Question: I'm currently coding a website for school, and I can't seem to make my slider/carousel work.
I'm trying to achieve this look :

The images must slide by 1 pic when a button is clicked, and it should loop (meaning the first pic to disappear should show up on the other side)
The fade effect is for later, don't mind it.
I've tried many thing, some using pure CSS, others with JS... I'm open to suggestions.
'''
.slideshow {
height: 240px;
background-color: grey;
overflow: hidden;
position: relative;
}
.slide_content {
display: flex;
flex-direction: row;
overflow: hidden;
height: 100%;
}
.fluidimg {
max-width: 100%;
}
'''
'''
<button class="button js-prev"> < </button>
<div class="slideshow js-slide">
<ul class="slide_content">
<li class="slide_item"><img src="img.png" class="fluidimg"></li>
<li class="slide_item"><img src="img.png" class="fluidimg"></li>
<li class="slide_item"><img src="img.png" class="fluidimg"></li>
<li class="slide_item"><img src="img.png" class="fluidimg"></li>
<li class="slide_item"><img src="img.png" class="fluidimg"></li>
<li class="slide_item"><img src="img.png" class="fluidimg"></li>
</ul>
</div>
<button class="button js-prev"> > </button>
'''
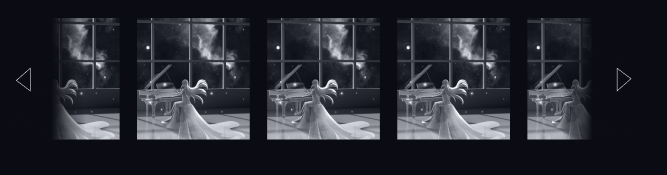
Answer: This is a carousel that I also used for a project and it worked fine.
Use the html, css and js in separate files as named.
To change the no. of images, see comments inside html
## Html - carousel.html
'''
<html>
<head>
<meta charset="utf-8">
<meta name="viewport" content="width=device-width, initial-scale=1">
<link rel="stylesheet" href="carousel.css">
<script src="https://ajax.googleapis.com/ajax/libs/jquery/3.3.1/jquery.min.js"></script>
<script src="carousel.js"></script>
</head>
<body>
<div class="mainCarousel">
<div id="carousel-example-generic" class="carousel slide" data-ride="carousel">
<!-- Indicators -->
<ol class="carousel-indicators">
<li data-target="#carousel-example-generic" data-slide-to="0" class="active"></li>
<li data-target="#carousel-example-generic" data-slide-to="1" ></li>
<li data-target="#carousel-example-generic" data-slide-to="2"></li>
<li data-target="#carousel-example-generic" data-slide-to="3"></li>
<li data-target="#carousel-example-generic" data-slide-to="4"></li>
</ol>
<!-- Wrapper for slides -->
<div class="carousel-inner" role="listbox">
<div class="item active">
<img src="https://via.placeholder.com/1000x445.png" alt="...">
<div class="carousel-caption">
<!-- Caption Goes Here -->
</div>
</div>
<div class="item">
<img src="https://via.placeholder.com/1000x445.png" alt="...">
<div class="carousel-caption">
<!-- Caption Goes Here -->
</div>
</div>
<div class="item">
<img src="https://via.placeholder.com/1000x445.png" alt="...">
<div class="carousel-caption">
<!-- Caption Goes Here -->
</div>
</div>
<div class="item">
<img src="https://via.placeholder.com/1000x445.png" alt="...">
<div class="carousel-caption">
<!-- Caption Goes Here -->
</div>
</div>
<div class="item">
<img src="https://via.placeholder.com/1000x445.png" alt="...">
<div class="carousel-caption">
<!-- Caption Goes Here -->
</div>
</div>
</div>
<!-- Controls -->
<a class="left carousel-control" href="#carousel-example-generic" role="button" data-slide="prev">
<span class="glyphicon glyphicon-chevron-left" aria-hidden="true"> &#8249; </span>
<span class="sr-only">Previous</span>
</a>
<a class="right carousel-control" href="#carousel-example-generic" role="button" data-slide="next">
<span class="glyphicon glyphicon-chevron-right" aria-hidden="true"> &#8250; </span>
<span class="sr-only">Next</span>
</a>
</div>
</div>
</body>
</html>
'''
## CSS - carousel.css
'''
img{
min-width: 100%;
}
.sr-only{
position: absolute;
left: -9999999px;
}
.img-responsive,
.thumbnail > img,
.thumbnail a > img,
.carousel-inner > .item > img,
.carousel-inner > .item > a > img {
display: block;
max-width: 100%;
height: auto;
}
//carousel start
.carousel {
position: relative;
}
.carousel-inner {
position: relative;
width: 100%;
overflow: hidden;
}
.carousel-inner > .item {
position: relative;
display: none;
-webkit-transition: .6s ease-in-out left;
-o-transition: .6s ease-in-out left;
transition: .6s ease-in-out left;
}
.carousel-inner > .item > img,
.carousel-inner > .item > a > img {
line-height: 1;
}
@media all and (transform-3d), (-webkit-transform-3d) {
.carousel-inner > .item {
-webkit-transition: -webkit-transform .6s ease-in-out;
-o-transition: -o-transform .6s ease-in-out;
transition: transform .6s ease-in-out;
-webkit-backface-visibility: hidden;
backface-visibility: hidden;
-webkit-perspective: 1000px;
perspective: 1000px;
}
.carousel-inner > .item.next,
.carousel-inner > .item.active.right {
left: 0;
-webkit-transform: translate3d(100%, 0, 0);
transform: translate3d(100%, 0, 0);
}
.carousel-inner > .item.prev,
.carousel-inner > .item.active.left {
left: 0;
-webkit-transform: translate3d(-100%, 0, 0);
transform: translate3d(-100%, 0, 0);
}
.carousel-inner > .item.next.left,
.carousel-inner > .item.prev.right,
.carousel-inner > .item.active {
left: 0;
-webkit-transform: translate3d(0, 0, 0);
transform: translate3d(0, 0, 0);
}
}
.carousel-inner > .active,
.carousel-inner > .next,
.carousel-inner > .prev {
display: block;
}
.carousel-inner > .active {
left: 0;
}
.carousel-inner > .next,
.carousel-inner > .prev {
position: absolute;
top: 0;
width: 100%;
}
.carousel-inner > .next {
left: 100%;
}
.carousel-inner > .prev {
left: -100%;
}
.carousel-inner > .next.left,
.carousel-inner > .prev.right {
left: 0;
}
.carousel-inner > .active.left {
left: -100%;
}
.carousel-inner > .active.right {
left: 100%;
}
.carousel-control {
position: absolute;
top: 0;
bottom: 0;
left: 0;
width: 15%;
font-size: 20px;
color: #fff;
text-align: center;
text-shadow: 0 1px 2px rgba(0, 0, 0, .6);
filter: alpha(opacity=50);
opacity: .5;
}
.carousel-control.left {
background-image: -webkit-linear-gradient(left, rgba(0, 0, 0, .5) 0%, rgba(0, 0, 0, .0001) 100%);
background-image: -o-linear-gradient(left, rgba(0, 0, 0, .5) 0%, rgba(0, 0, 0, .0001) 100%);
background-image: -webkit-gradient(linear, left top, right top, from(rgba(0, 0, 0, .5)), to(rgba(0, 0, 0, .0001)));
background-image: linear-gradient(to right, rgba(0, 0, 0, .5) 0%, rgba(0, 0, 0, .0001) 100%);
filter: progid:DXImageTransform.Microsoft.gradient(startColorstr='#80000000', endColorstr='#<PHONE>', GradientType=1);
background-repeat: repeat-x;
}
.carousel-control.right {
right: 0;
left: auto;
background-image: -webkit-linear-gradient(left, rgba(0, 0, 0, .0001) 0%, rgba(0, 0, 0, .5) 100%);
background-image: -o-linear-gradient(left, rgba(0, 0, 0, .0001) 0%, rgba(0, 0, 0, .5) 100%);
background-image: -webkit-gradient(linear, left top, right top, from(rgba(0, 0, 0, .0001)), to(rgba(0, 0, 0, .5)));
background-image: linear-gradient(to right, rgba(0, 0, 0, .0001) 0%, rgba(0, 0, 0, .5) 100%);
filter: progid:DXImageTransform.Microsoft.gradient(startColorstr='#<PHONE>', endColorstr='#80000000', GradientType=1);
background-repeat: repeat-x;
}
.carousel-control:hover,
.carousel-control:focus {
color: #fff;
text-decoration: none;
filter: alpha(opacity=90);
outline: 0;
opacity: .9;
}
.carousel-control .icon-prev,
.carousel-control .icon-next,
.carousel-control .glyphicon-chevron-left,
.carousel-control .glyphicon-chevron-right {
position: absolute;
top: 50%;
z-index: 5;
display: inline-block;
margin-top: -10px;
}
.carousel-control .icon-prev,
.carousel-control .glyphicon-chevron-left {
left: 50%;
margin-left: -10px;
}
.carousel-control .icon-next,
.carousel-control .glyphicon-chevron-right {
right: 50%;
margin-right: -10px;
}
.carousel-control .icon-prev,
.carousel-control .icon-next {
width: 20px;
height: 20px;
font-family: serif;
line-height: 1;
}
.carousel-control .icon-prev:before {
content: 'f9';
}
.carousel-control .icon-next:before {
content: 'fa';
}
.carousel-indicators {
position: absolute;
bottom: 10px;
left: 50%;
z-index: 15;
width: 60%;
padding-left: 0;
margin-left: -30%;
text-align: center;
list-style: none;
}
.carousel-indicators li {
display: inline-block;
width: 10px;
height: 10px;
margin: 1px;
text-indent: -999px;
cursor: pointer;
background-color: #000 \9;
background-color: rgba(0, 0, 0, 0);
border: 1px solid #fff;
border-radius: 10px;
}
.carousel-indicators .active {
width: 12px;
height: 12px;
margin: 0;
background-color: #fff;
}
.carousel-caption {
position: absolute;
right: 15%;
bottom: 20px;
left: 15%;
z-index: 10;
padding-top: 20px;
padding-bottom: 20px;
color: #fff;
text-align: center;
text-shadow: 0 1px 2px rgba(0, 0, 0, .6);
}
.carousel-caption .btn {
text-shadow: none;
}
@media screen and (min-width: 768px) {
.carousel-control .glyphicon-chevron-left,
.carousel-control .glyphicon-chevron-right,
.carousel-control .icon-prev,
.carousel-control .icon-next {
width: 30px;
height: 30px;
margin-top: -15px;
font-size: 30px;
}
.carousel-control .glyphicon-chevron-left,
.carousel-control .icon-prev {
margin-left: -15px;
}
.carousel-control .glyphicon-chevron-right,
.carousel-control .icon-next {
margin-right: -15px;
}
.carousel-caption {
right: 20%;
left: 20%;
padding-bottom: 30px;
}
.carousel-indicators {
bottom: 20px;
}
}
//carousel-end
'''
## JS - carousel.js
'''
/* ========================================================================
* Bootstrap: transition.js v3.3.5
* https://getbootstrap.com/javascript/#transitions
* ========================================================================
* Copyright 2011-2015 Twitter, Inc.
* Licensed under MIT (https://github.com/twbs/bootstrap/blob/master/LICENSE)
* ======================================================================== */
+function ($) {
'use strict';
// CSS TRANSITION SUPPORT (Shoutout: https://www.modernizr.com/)
// ============================================================
function transitionEnd() {
var el = document.createElement('bootstrap')
var transEndEventNames = {
WebkitTransition : 'webkitTransitionEnd',
MozTransition : 'transitionend',
OTransition : 'oTransitionEnd otransitionend',
transition : 'transitionend'
}
for (var name in transEndEventNames) {
if (el.style[name] !== undefined) {
return { end: transEndEventNames[name] }
}
}
return false // explicit for ie8 ( ._.)
}
// http://blog.alexmaccaw.com/css-transitions
$.fn.emulateTransitionEnd = function (duration) {
var called = false
var $el = this
$(this).one('bsTransitionEnd', function () { called = true })
var callback = function () { if (!called) $($el).trigger($.support.transition.end) }
setTimeout(callback, duration)
return this
}
$(function () {
$.support.transition = transitionEnd()
if (!$.support.transition) return
$.event.special.bsTransitionEnd = {
bindType: $.support.transition.end,
delegateType: $.support.transition.end,
handle: function (e) {
if ($(e.target).is(this)) return e.handleObj.handler.apply(this, arguments)
}
}
})
}(jQuery);
/* ========================================================================
* Bootstrap: carousel.js v3.3.5
* https://getbootstrap.com/javascript/#carousel
* ========================================================================
* Copyright 2011-2015 Twitter, Inc.
* Licensed under MIT (https://github.com/twbs/bootstrap/blob/master/LICENSE)
* ======================================================================== */
+function ($) {
'use strict';
// CAROUSEL CLASS DEFINITION
// =========================
var Carousel = function (element, options) {
this.$element = $(element)
this.$indicators = this.$element.find('.carousel-indicators')
this.options = options
this.paused = null
this.sliding = null
this.interval = null
this.$active = null
this.$items = null
this.options.keyboard && this.$element.on('keydown.bs.carousel', $.proxy(this.keydown, this))
this.options.pause == 'hover' && !('ontouchstart' in document.documentElement) && this.$element
.on('mouseenter.bs.carousel', $.proxy(this.pause, this))
.on('mouseleave.bs.carousel', $.proxy(this.cycle, this))
}
Carousel.VERSION = '3.3.5'
Carousel.TRANSITION_DURATION = 600
Carousel.DEFAULTS = {
interval: 5000,
pause: 'hover',
wrap: true,
keyboard: true
}
Carousel.prototype.keydown = function (e) {
if (/input|textarea/i.test(e.target.tagName)) return
switch (e.which) {
case 37: this.prev(); break
case 39: this.next(); break
default: return
}
e.preventDefault()
}
Carousel.prototype.cycle = function (e) {
e || (this.paused = false)
this.interval && clearInterval(this.interval)
this.options.interval
&& !this.paused
&& (this.interval = setInterval($.proxy(this.next, this), this.options.interval))
return this
}
Carousel.prototype.getItemIndex = function (item) {
this.$items = item.parent().children('.item')
return this.$items.index(item || this.$active)
}
Carousel.prototype.getItemForDirection = function (direction, active) {
var activeIndex = this.getItemIndex(active)
var willWrap = (direction == 'prev' && activeIndex === 0)
|| (direction == 'next' && activeIndex == (this.$items.length - 1))
if (willWrap && !this.options.wrap) return active
var delta = direction == 'prev' ? -1 : 1
var itemIndex = (activeIndex + delta) % this.$items.length
return this.$items.eq(itemIndex)
}
Carousel.prototype.to = function (pos) {
var that = this
var activeIndex = this.getItemIndex(this.$active = this.$element.find('.item.active'))
if (pos > (this.$items.length - 1) || pos < 0) return
if (this.sliding) return this.$element.one('slid.bs.carousel', function () { that.to(pos) }) // yes, "slid"
if (activeIndex == pos) return this.pause().cycle()
return this.slide(pos > activeIndex ? 'next' : 'prev', this.$items.eq(pos))
}
Carousel.prototype.pause = function (e) {
e || (this.paused = true)
if (this.$element.find('.next, .prev').length && $.support.transition) {
this.$element.trigger($.support.transition.end)
this.cycle(true)
}
this.interval = clearInterval(this.interval)
return this
}
Carousel.prototype.next = function () {
if (this.sliding) return
return this.slide('next')
}
Carousel.prototype.prev = function () {
if (this.sliding) return
return this.slide('prev')
}
Carousel.prototype.slide = function (type, next) {
var $active = this.$element.find('.item.active')
var $next = next || this.getItemForDirection(type, $active)
var isCycling = this.interval
var direction = type == 'next' ? 'left' : 'right'
var that = this
if ($next.hasClass('active')) return (this.sliding = false)
var relatedTarget = $next[0]
var slideEvent = $.Event('slide.bs.carousel', {
relatedTarget: relatedTarget,
direction: direction
})
this.$element.trigger(slideEvent)
if (slideEvent.isDefaultPrevented()) return
this.sliding = true
isCycling && this.pause()
if (this.$indicators.length) {
this.$indicators.find('.active').removeClass('active')
var $nextIndicator = $(this.$indicators.children()[this.getItemIndex($next)])
$nextIndicator && $nextIndicator.addClass('active')
}
var slidEvent = $.Event('slid.bs.carousel', { relatedTarget: relatedTarget, direction: direction }) // yes, "slid"
if ($.support.transition && this.$element.hasClass('slide')) {
$next.addClass(type)
$next[0].offsetWidth // force reflow
$active.addClass(direction)
$next.addClass(direction)
$active
.one('bsTransitionEnd', function () {
$next.removeClass([type, direction].join(' ')).addClass('active')
$active.removeClass(['active', direction].join(' '))
that.sliding = false
setTimeout(function () {
that.$element.trigger(slidEvent)
}, 0)
})
.emulateTransitionEnd(Carousel.TRANSITION_DURATION)
} else {
$active.removeClass('active')
$next.addClass('active')
this.sliding = false
this.$element.trigger(slidEvent)
}
isCycling && this.cycle()
return this
}
// CAROUSEL PLUGIN DEFINITION
// ==========================
function Plugin(option) {
return this.each(function () {
var $this = $(this)
var data = $this.data('bs.carousel')
var options = $.extend({}, Carousel.DEFAULTS, $this.data(), typeof option == 'object' && option)
var action = typeof option == 'string' ? option : options.slide
if (!data) $this.data('bs.carousel', (data = new Carousel(this, options)))
if (typeof option == 'number') data.to(option)
else if (action) data[action]()
else if (options.interval) data.pause().cycle()
})
}
var old = $.fn.carousel
$.fn.carousel = Plugin
$.fn.carousel.Constructor = Carousel
// CAROUSEL NO CONFLICT
// ====================
$.fn.carousel.noConflict = function () {
$.fn.carousel = old
return this
}
// CAROUSEL DATA-API
// =================
var clickHandler = function (e) {
var href
var $this = $(this)
var $target = $($this.attr('data-target') || (href = $this.attr('href')) && href.replace(/.*(?=#[^\s]+$)/, '')) // strip for ie7
if (!$target.hasClass('carousel')) return
var options = $.extend({}, $target.data(), $this.data())
var slideIndex = $this.attr('data-slide-to')
if (slideIndex) options.interval = false
Plugin.call($target, options)
if (slideIndex) {
$target.data('bs.carousel').to(slideIndex)
}
e.preventDefault()
}
$(document)
.on('click.bs.carousel.data-api', '[data-slide]', clickHandler)
.on('click.bs.carousel.data-api', '[data-slide-to]', clickHandler)
$(window).on('load', function () {
$('[data-ride="carousel"]').each(function () {
var $carousel = $(this)
Plugin.call($carousel, $carousel.data())
})
})
}(jQuery);
$('.carousel').carousel({
interval: 0
});
'''